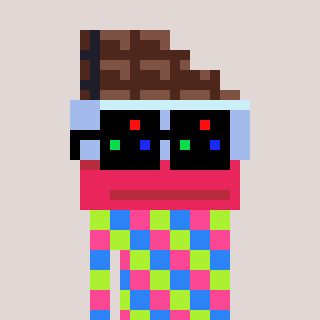
a pixel art character with square black sunglasses, a chocolate-shaped head and a computerblue-colored body on a warm background